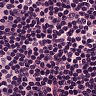
Metastatic tissue present: no